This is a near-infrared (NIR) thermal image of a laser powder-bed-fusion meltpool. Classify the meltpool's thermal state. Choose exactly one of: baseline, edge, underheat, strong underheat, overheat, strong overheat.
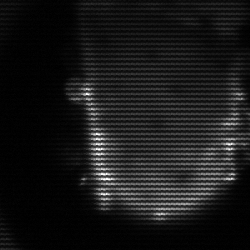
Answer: baseline